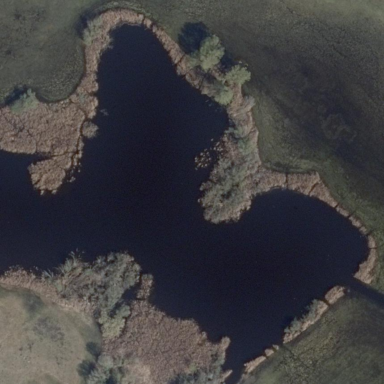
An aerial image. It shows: Swampy wetland area.